Interaction volume radius: 5 \u00c5
Interaction volume height: 10 \u00c5
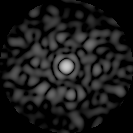
Disorder parameter: 0.8388